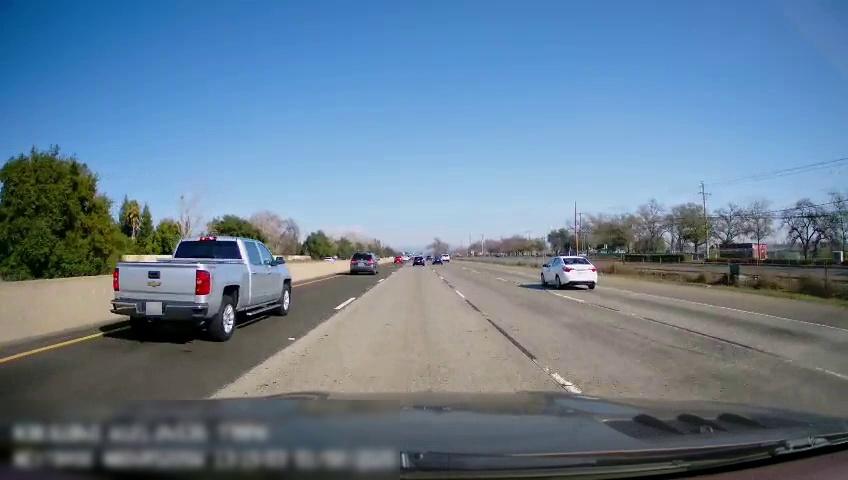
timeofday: Day
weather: Sunny
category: Drivable Space
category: Vehicles | SUV
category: Vehicles | Truck
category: Vehicles | Car
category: Vehicles | Car
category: Lanes | Current Lane
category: Lanes | Current Lane
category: Lanes | Current Lane
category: Lanes | Alternate Lane
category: Lanes | Alternate Lane